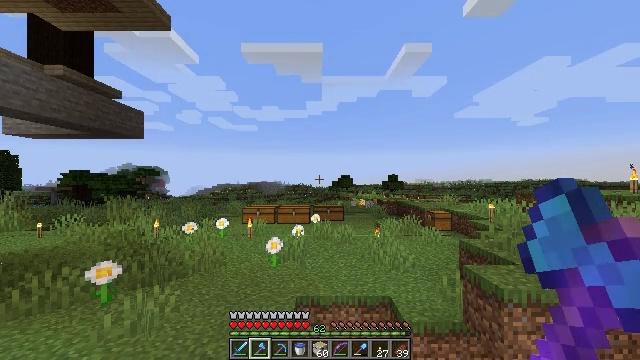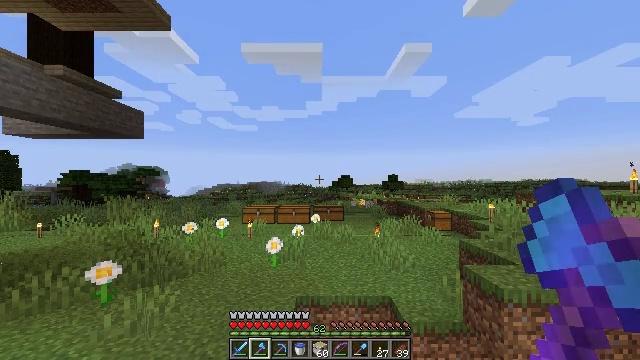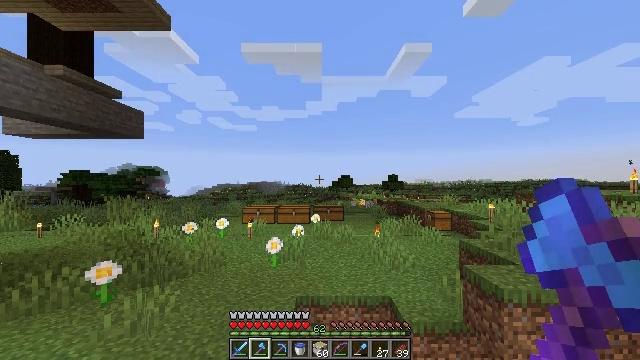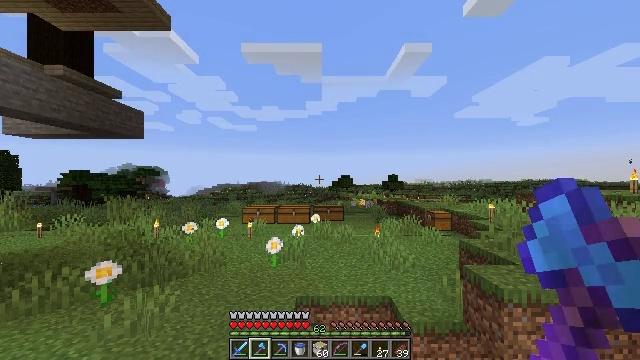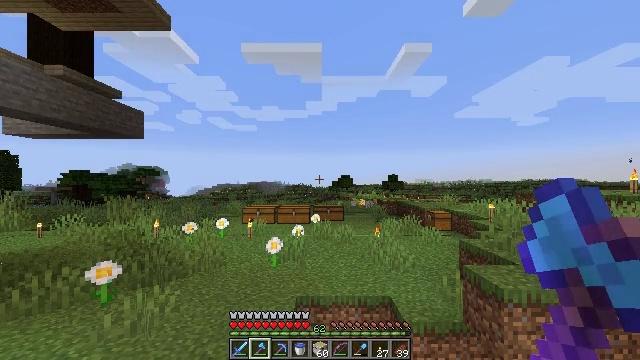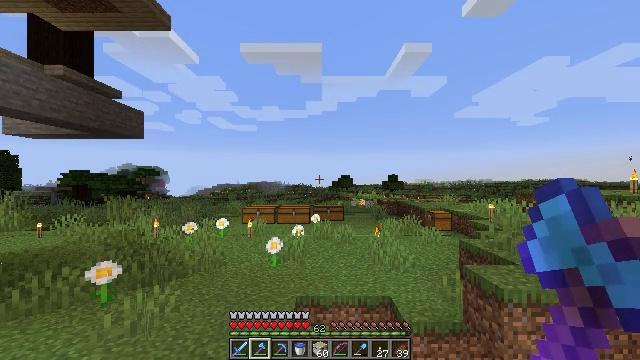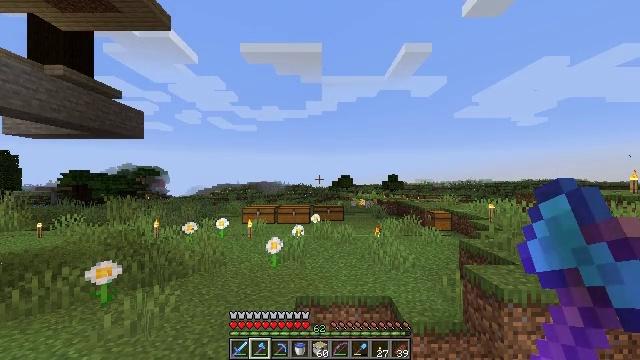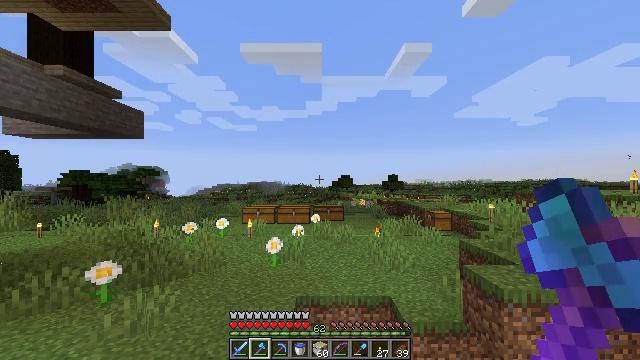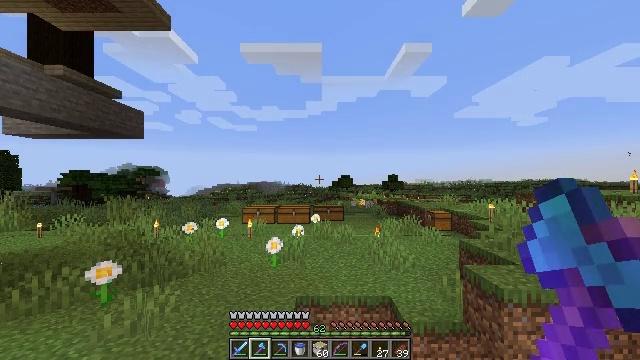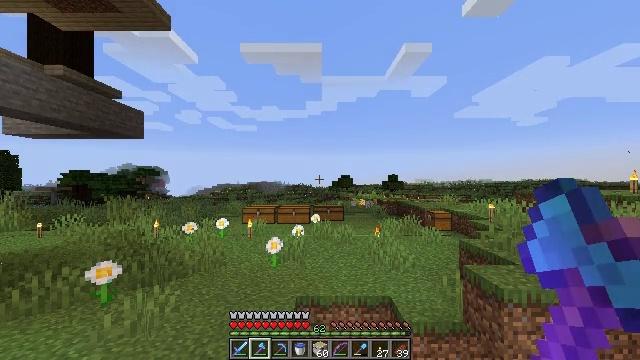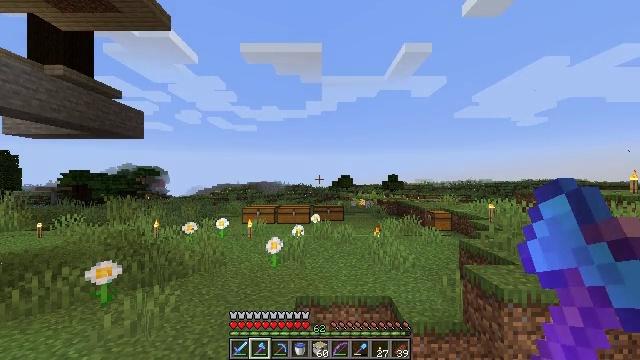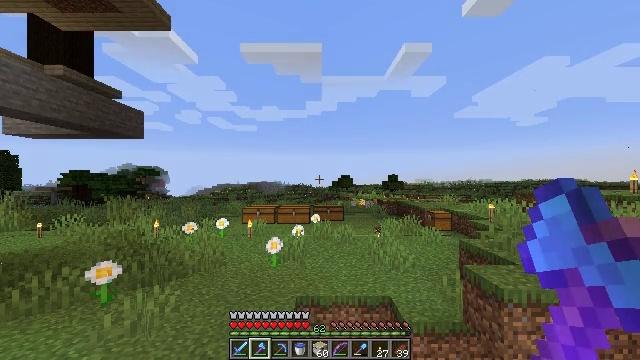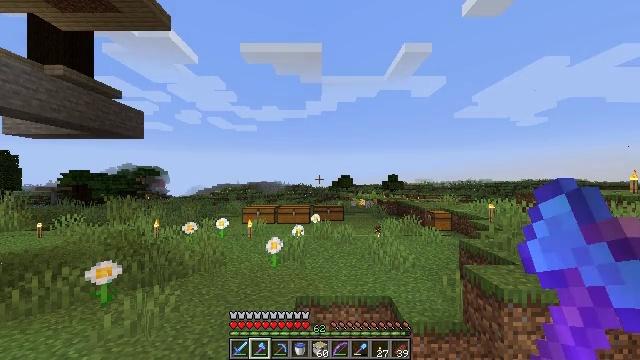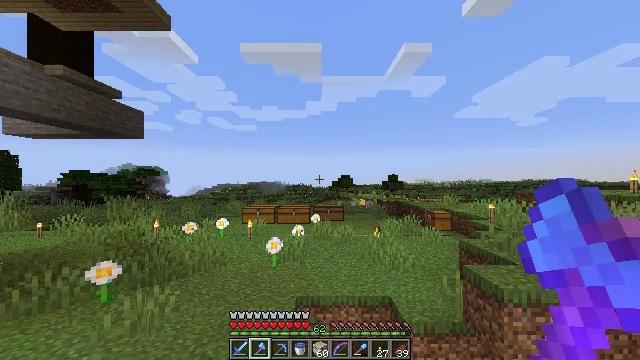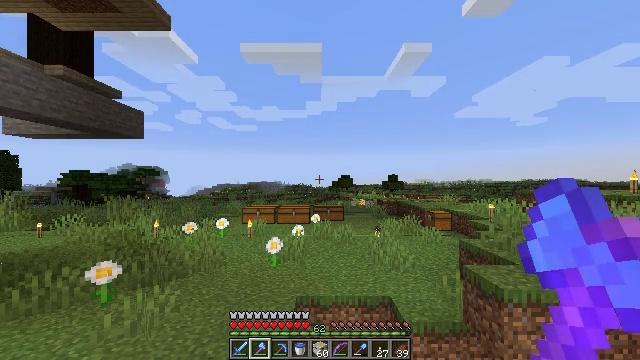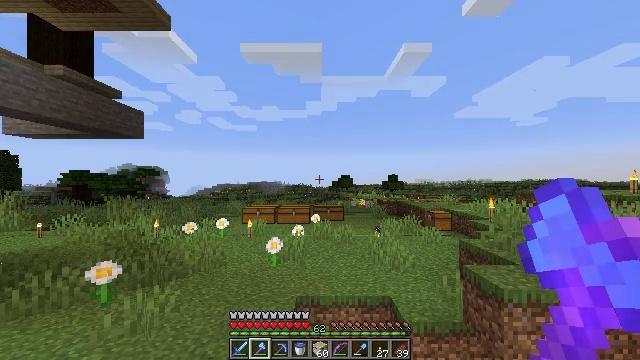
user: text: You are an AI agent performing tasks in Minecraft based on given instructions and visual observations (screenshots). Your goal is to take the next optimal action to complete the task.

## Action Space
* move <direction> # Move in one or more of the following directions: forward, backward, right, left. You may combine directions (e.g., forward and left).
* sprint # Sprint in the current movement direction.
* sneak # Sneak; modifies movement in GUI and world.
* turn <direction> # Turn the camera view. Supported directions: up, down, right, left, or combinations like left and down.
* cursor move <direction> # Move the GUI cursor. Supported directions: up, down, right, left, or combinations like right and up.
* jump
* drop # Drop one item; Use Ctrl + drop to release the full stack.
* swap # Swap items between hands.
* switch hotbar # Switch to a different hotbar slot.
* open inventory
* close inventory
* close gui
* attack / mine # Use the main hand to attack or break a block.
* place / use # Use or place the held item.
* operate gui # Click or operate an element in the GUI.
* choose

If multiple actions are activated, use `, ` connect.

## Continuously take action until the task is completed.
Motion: motion action
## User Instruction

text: Attack the birch planks to recycle them.
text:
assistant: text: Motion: no_op
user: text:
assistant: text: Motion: no_op
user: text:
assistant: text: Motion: no_op
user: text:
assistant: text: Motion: no_op
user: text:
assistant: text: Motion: no_op
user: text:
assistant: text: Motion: no_op
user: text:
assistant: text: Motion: no_op
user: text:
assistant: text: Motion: no_op
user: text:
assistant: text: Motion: no_op
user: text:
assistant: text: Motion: no_op
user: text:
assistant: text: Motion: no_op
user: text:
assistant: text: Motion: no_op
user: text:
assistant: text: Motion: no_op
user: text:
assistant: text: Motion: no_op
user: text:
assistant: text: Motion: no_op
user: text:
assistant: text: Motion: no_op
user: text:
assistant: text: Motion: no_op
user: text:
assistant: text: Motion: no_op
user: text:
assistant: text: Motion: no_op
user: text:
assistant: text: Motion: no_op
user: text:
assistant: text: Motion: no_op
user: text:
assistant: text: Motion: no_op
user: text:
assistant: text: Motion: no_op
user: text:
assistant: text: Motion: no_op
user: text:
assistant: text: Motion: no_op
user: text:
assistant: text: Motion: no_op
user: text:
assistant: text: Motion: no_op
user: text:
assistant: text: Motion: no_op
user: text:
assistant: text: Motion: no_op
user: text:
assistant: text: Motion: no_op